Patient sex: M
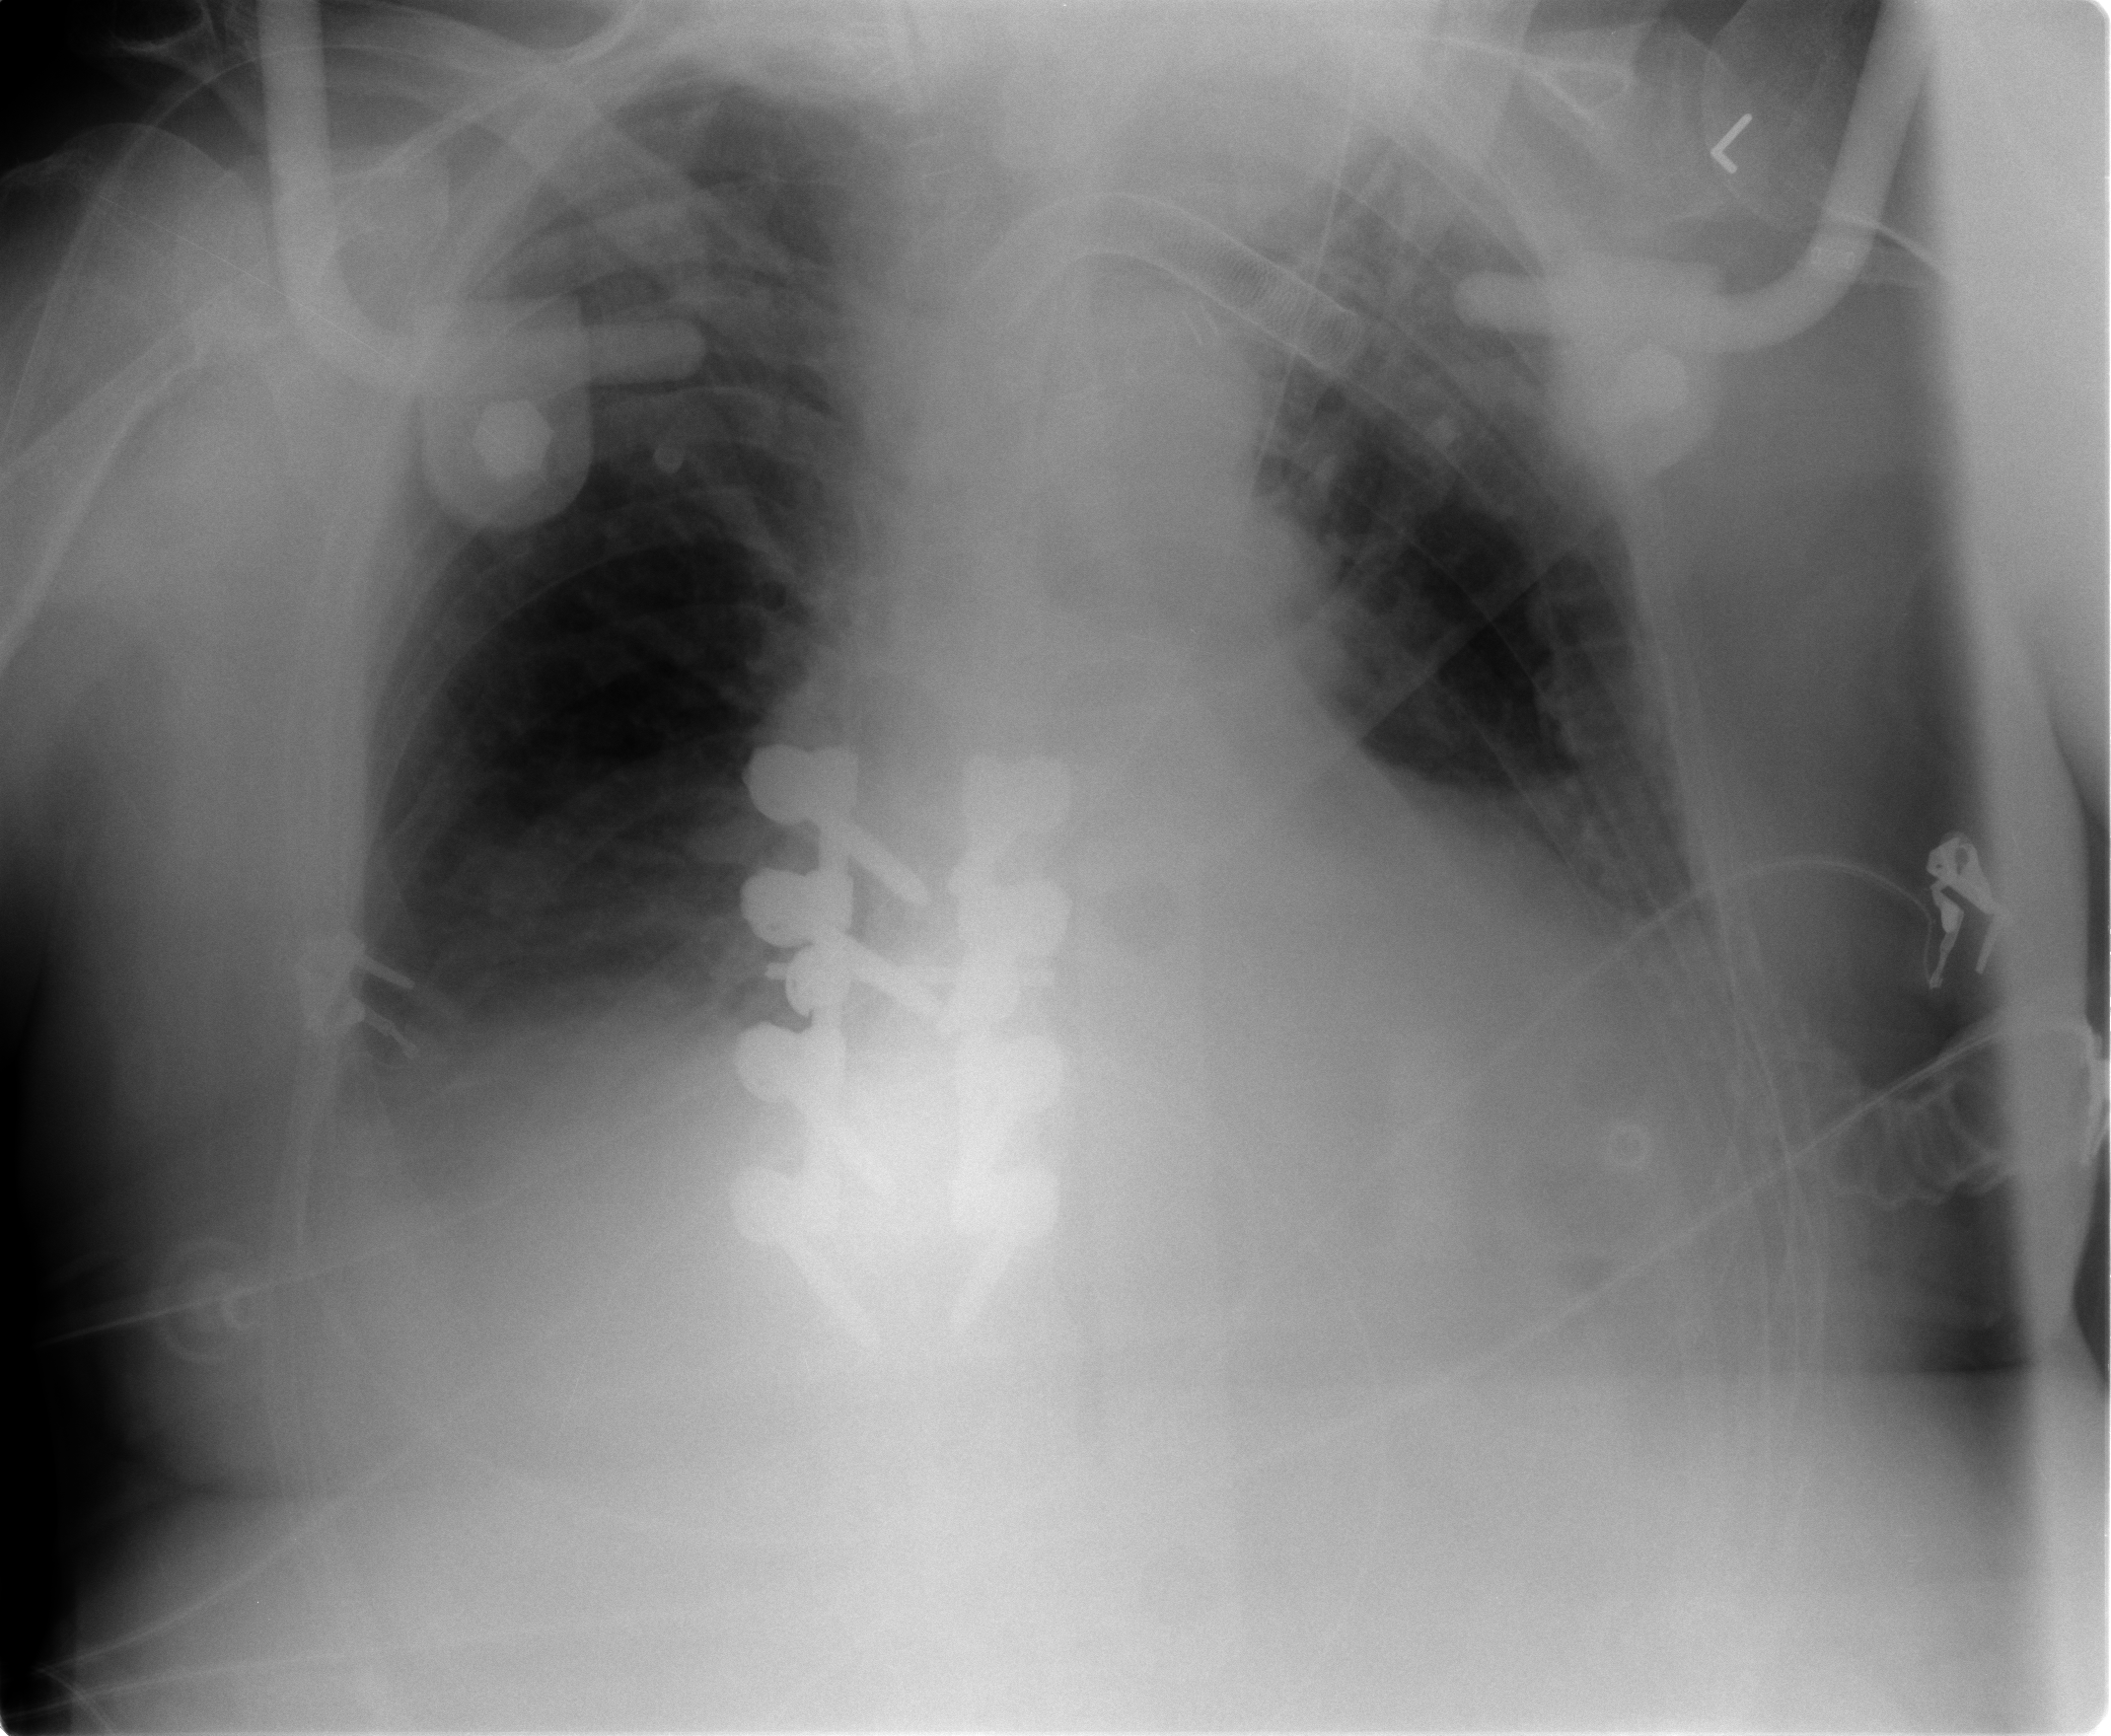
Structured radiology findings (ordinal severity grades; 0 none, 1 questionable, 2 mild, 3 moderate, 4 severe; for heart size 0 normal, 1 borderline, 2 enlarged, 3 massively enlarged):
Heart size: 2
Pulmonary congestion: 2
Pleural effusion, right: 2
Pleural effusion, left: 2
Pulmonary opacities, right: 0
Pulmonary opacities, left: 0
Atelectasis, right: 2
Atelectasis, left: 2